Field crop: maize
Growth stage: 2
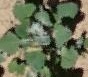
Species: chenopodium